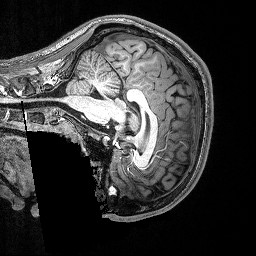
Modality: T1w
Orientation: sagittal
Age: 19
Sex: male
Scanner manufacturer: siemens
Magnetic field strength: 3 T
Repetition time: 2.53 s
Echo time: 0.0033 s